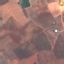
Land use / land cover: PermanentCrop